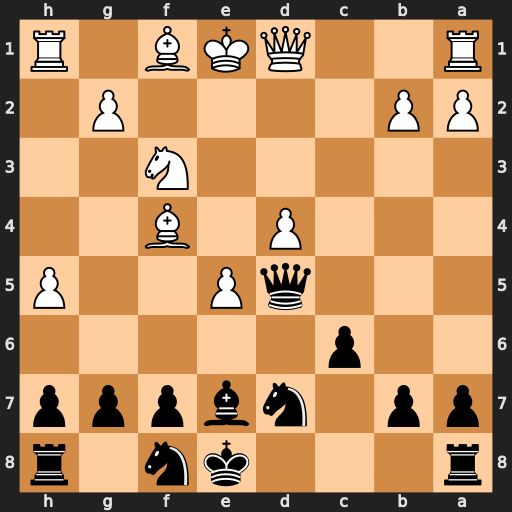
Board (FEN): r3kn1r/pp1nbppp/2p5/3qP2P/3P1B2/5N2/PP4P1/R2QKB1R
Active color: b
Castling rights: KQkq
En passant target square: -
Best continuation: Qe4+ Kf2 Qxf4